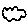
Label: cloud